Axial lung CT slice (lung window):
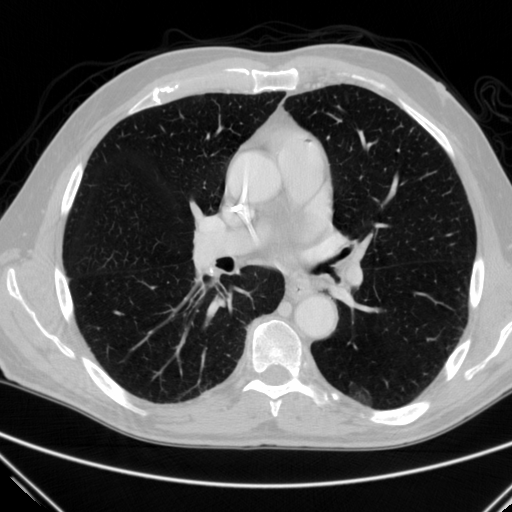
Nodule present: no